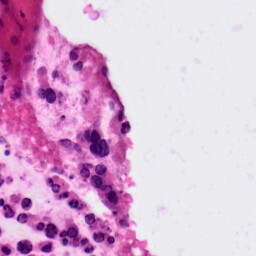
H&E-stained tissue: Colon